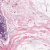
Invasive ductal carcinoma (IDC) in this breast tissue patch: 0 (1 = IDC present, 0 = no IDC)